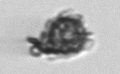
Label: Syracosphaera_pulchra